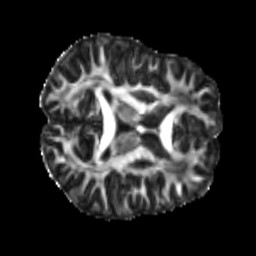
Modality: FA
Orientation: axial
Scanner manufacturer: siemens
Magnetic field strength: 3 T
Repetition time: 4 s
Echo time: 0.0594 s